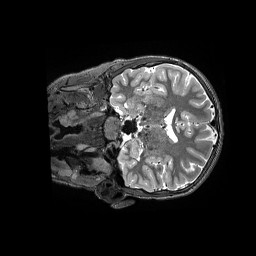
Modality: T2w
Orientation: coronal
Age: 12
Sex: male
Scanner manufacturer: siemens
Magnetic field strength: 3 T
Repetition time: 3.2 s
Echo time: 0.564 s